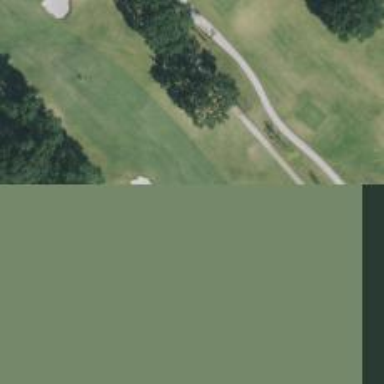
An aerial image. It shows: View of golf hole.